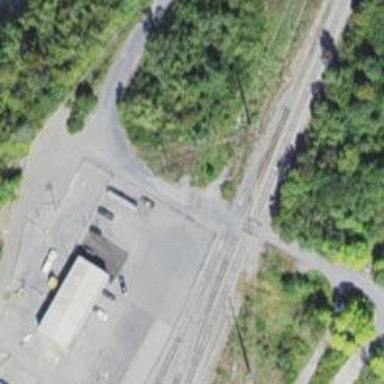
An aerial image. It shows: Railway level crossing.